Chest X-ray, PA view. Patient: 68 years old, sex M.
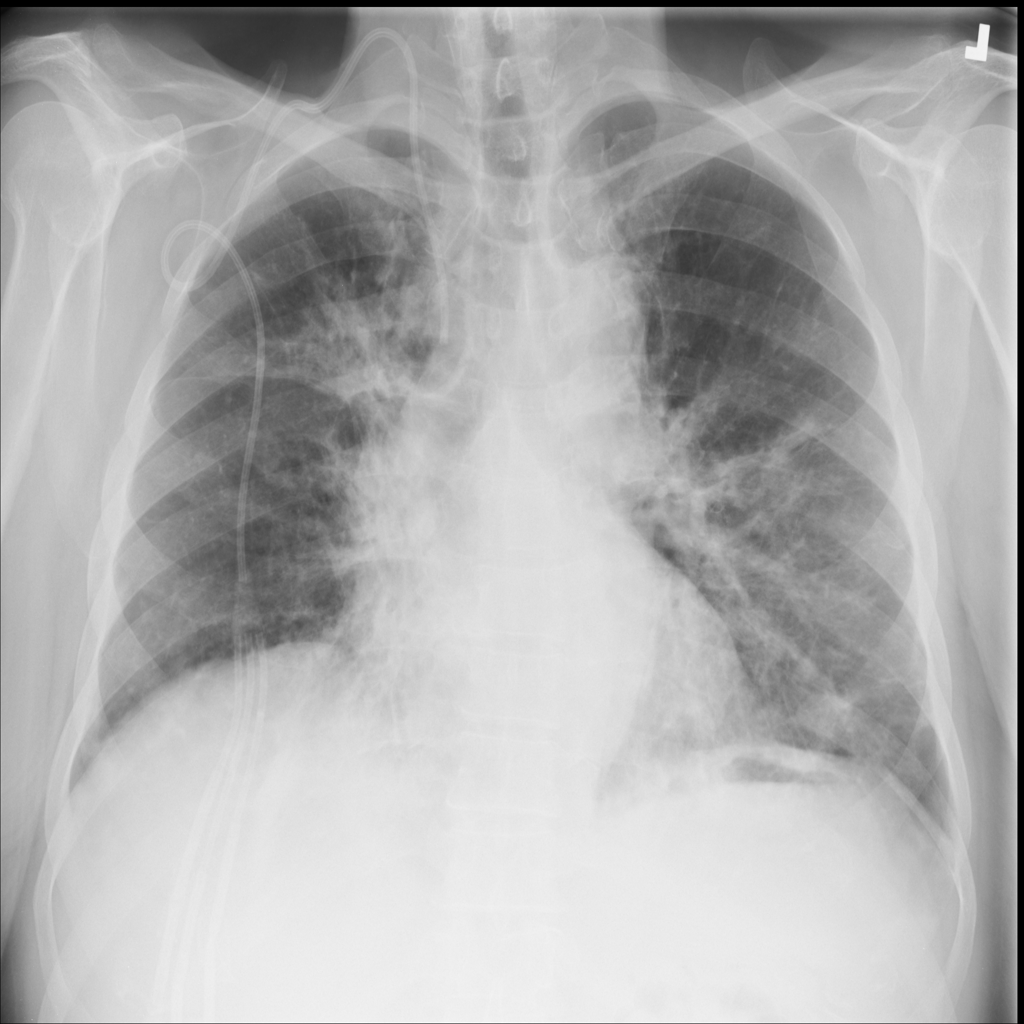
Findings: No Finding